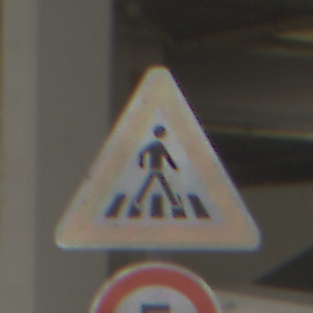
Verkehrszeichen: FussgaengerueberwegLinks
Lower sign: Geschwindigkeit5
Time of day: Midday
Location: Roofed (Urban)
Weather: Overcast
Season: NotSpecified
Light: Artificial